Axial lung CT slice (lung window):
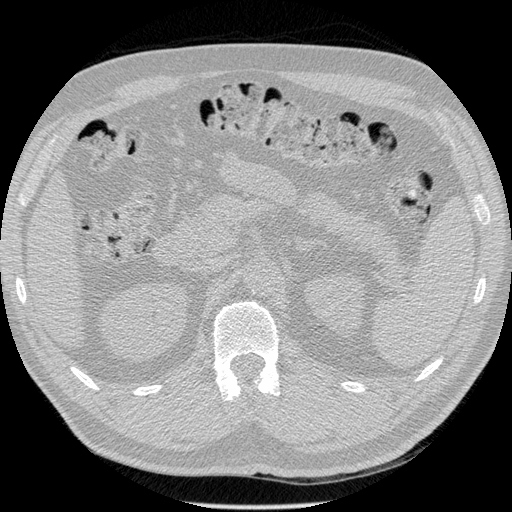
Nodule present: no